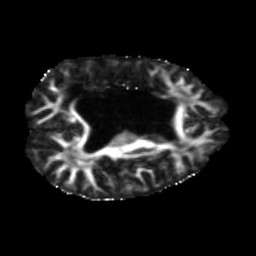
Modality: FA
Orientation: axial
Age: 31
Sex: female
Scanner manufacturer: siemens
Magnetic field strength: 3 T
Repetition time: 5.47 s
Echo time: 0.0854 s